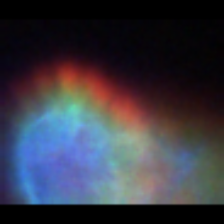
Taxon: Unknown_full_image
Group: Unknown